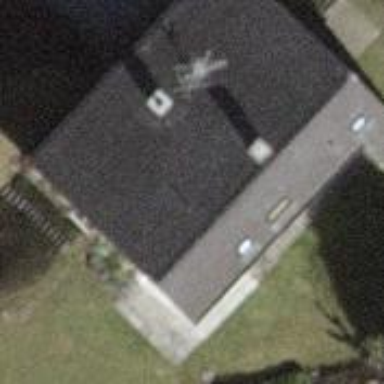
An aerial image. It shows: Simple house.